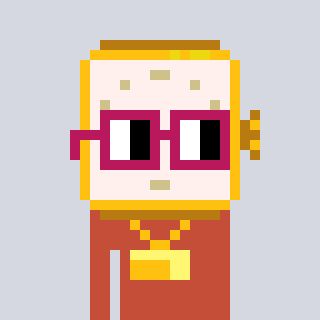
a pixel art character with square dark red glasses, a watch-shaped head and a rust-colored body on a cool background